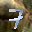
Label: 7